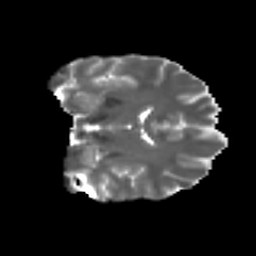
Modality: T2w
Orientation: coronal
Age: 25
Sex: male
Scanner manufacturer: ge
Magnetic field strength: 3 T
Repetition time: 7.8 s
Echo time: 0.0606 s